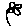
Label: flower